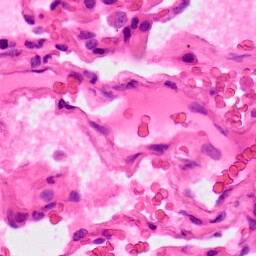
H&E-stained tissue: Lung